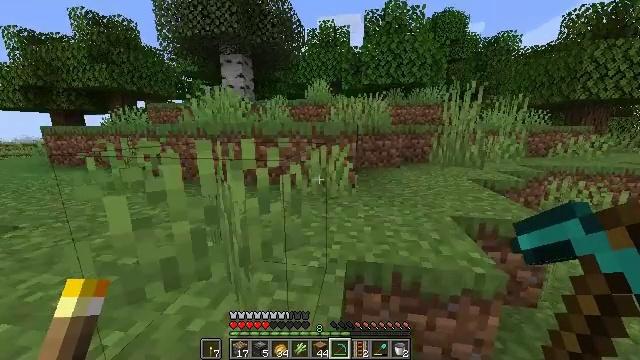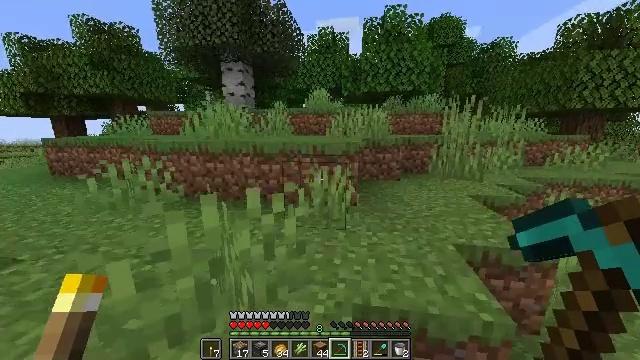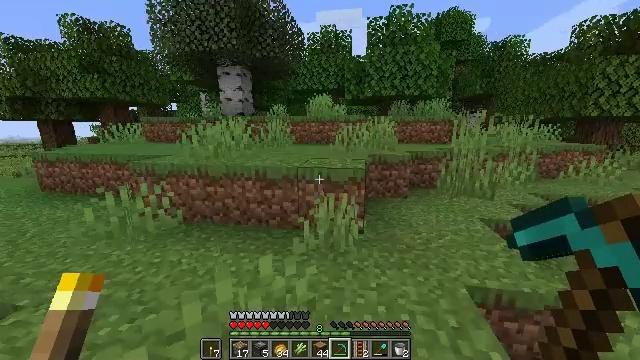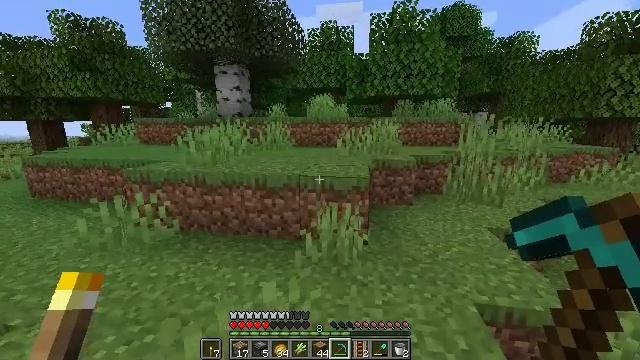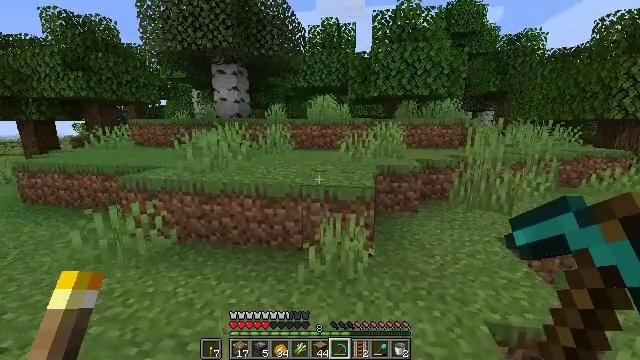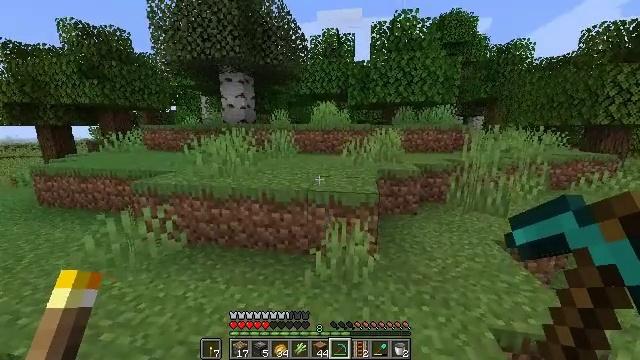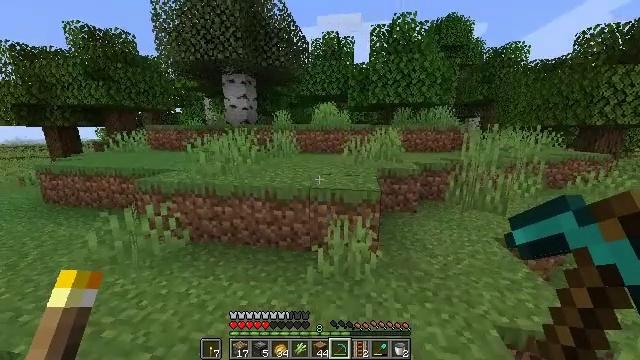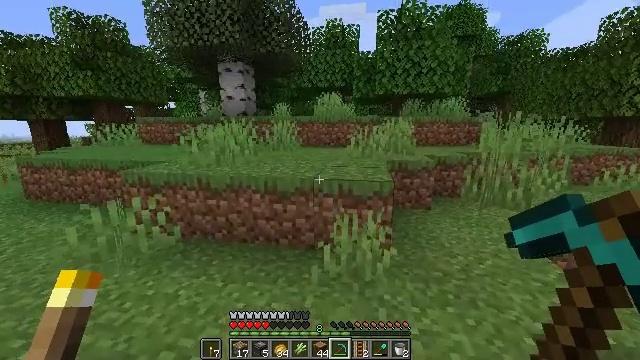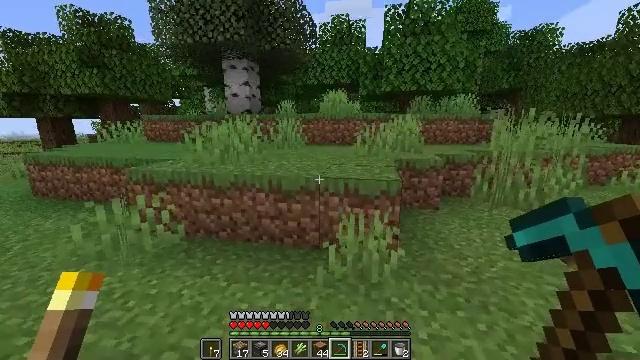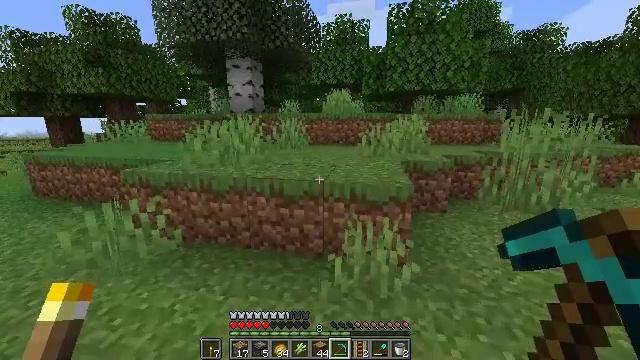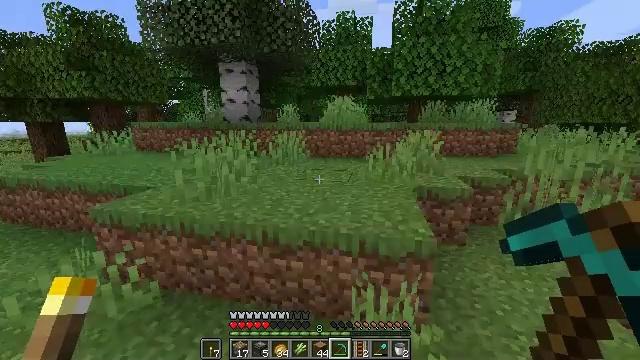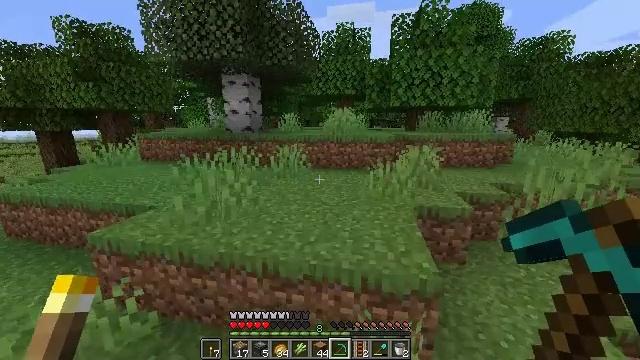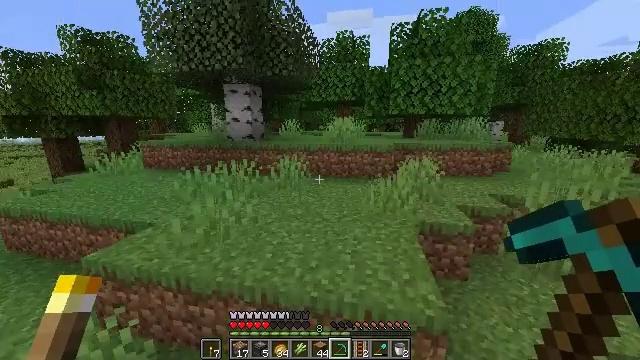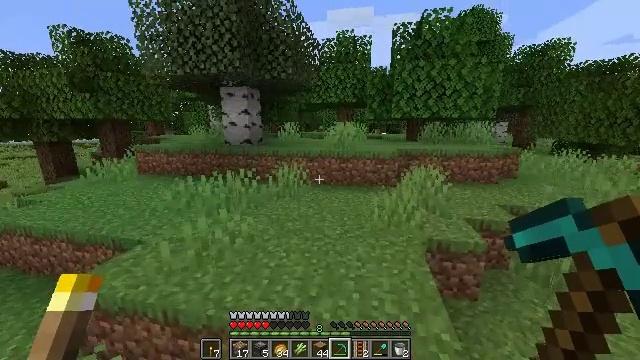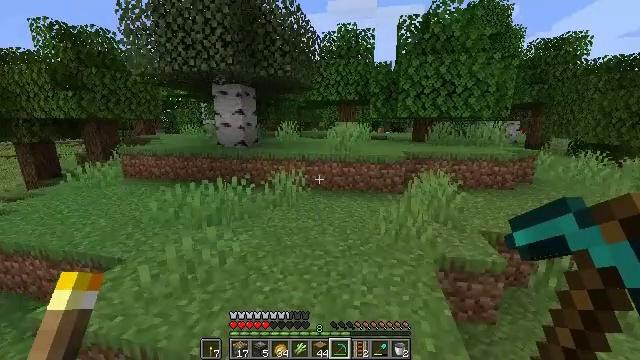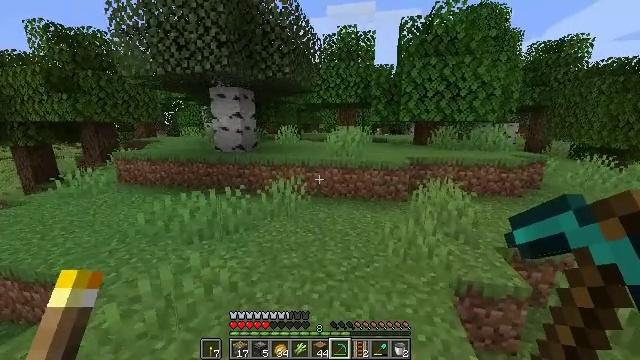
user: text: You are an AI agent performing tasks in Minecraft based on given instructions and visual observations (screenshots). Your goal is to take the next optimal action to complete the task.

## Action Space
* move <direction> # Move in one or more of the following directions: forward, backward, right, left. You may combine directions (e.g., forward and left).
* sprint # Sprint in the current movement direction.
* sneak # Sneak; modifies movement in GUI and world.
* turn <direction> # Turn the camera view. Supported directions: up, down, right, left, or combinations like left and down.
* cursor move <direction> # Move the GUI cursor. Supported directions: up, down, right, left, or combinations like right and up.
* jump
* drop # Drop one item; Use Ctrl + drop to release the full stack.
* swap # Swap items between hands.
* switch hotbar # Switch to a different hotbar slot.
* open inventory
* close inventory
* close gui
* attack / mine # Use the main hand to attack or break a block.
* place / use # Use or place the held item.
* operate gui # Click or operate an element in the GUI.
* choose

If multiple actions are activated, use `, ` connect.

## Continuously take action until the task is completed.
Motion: motion action
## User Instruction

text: Collect tall grass by breaking it.
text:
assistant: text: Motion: move forward, sprint, jump
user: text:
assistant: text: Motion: move forward, sprint, jump
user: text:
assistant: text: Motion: move forward, sprint, jump
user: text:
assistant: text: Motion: move forward, jump
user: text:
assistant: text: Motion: move forward, jump
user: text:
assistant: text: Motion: move forward, jump
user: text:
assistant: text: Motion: move forward, jump
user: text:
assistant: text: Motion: move forward, turn left, jump
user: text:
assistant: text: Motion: move forward, jump
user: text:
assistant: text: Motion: move forward, sprint, jump
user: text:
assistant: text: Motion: move forward, sprint, jump
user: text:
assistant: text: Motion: move forward, sprint, jump
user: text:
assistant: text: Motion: move forward, jump
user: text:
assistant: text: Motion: move forward, jump
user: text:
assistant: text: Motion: move forward, jump
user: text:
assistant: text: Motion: move forward, jump
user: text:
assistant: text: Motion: move forward, jump
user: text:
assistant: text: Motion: move forward, jump
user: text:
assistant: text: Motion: move forward, turn left, jump
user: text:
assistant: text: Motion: move forward, turn left, jump
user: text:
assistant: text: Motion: move forward, sprint, turn left, jump
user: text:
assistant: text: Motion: move forward, sprint, turn left, jump
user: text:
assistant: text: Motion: move forward, sprint, turn left, jump
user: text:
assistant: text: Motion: move forward, turn left, jump
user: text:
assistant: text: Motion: move forward, turn left, jump
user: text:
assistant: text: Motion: move forward, turn left and down, jump
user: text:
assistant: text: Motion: move forward, turn left and down, jump
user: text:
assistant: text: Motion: move forward, turn left, jump
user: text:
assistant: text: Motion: turn left and up
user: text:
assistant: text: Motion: turn left